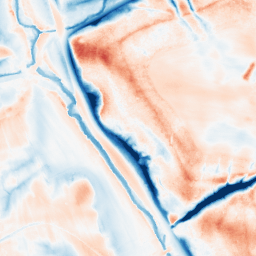
Category: classical
Decomposition family: gaussian
Decomposition parameters: sigma: 10
Upsampling method: bicubic_16x
Upsampling parameters: scale: 16
Upsampling scale: 16